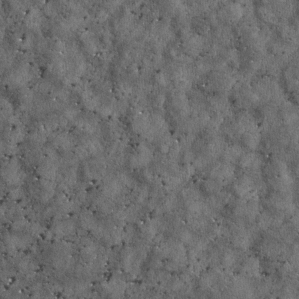
Label: non_frost